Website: crate-barrel
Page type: receipt
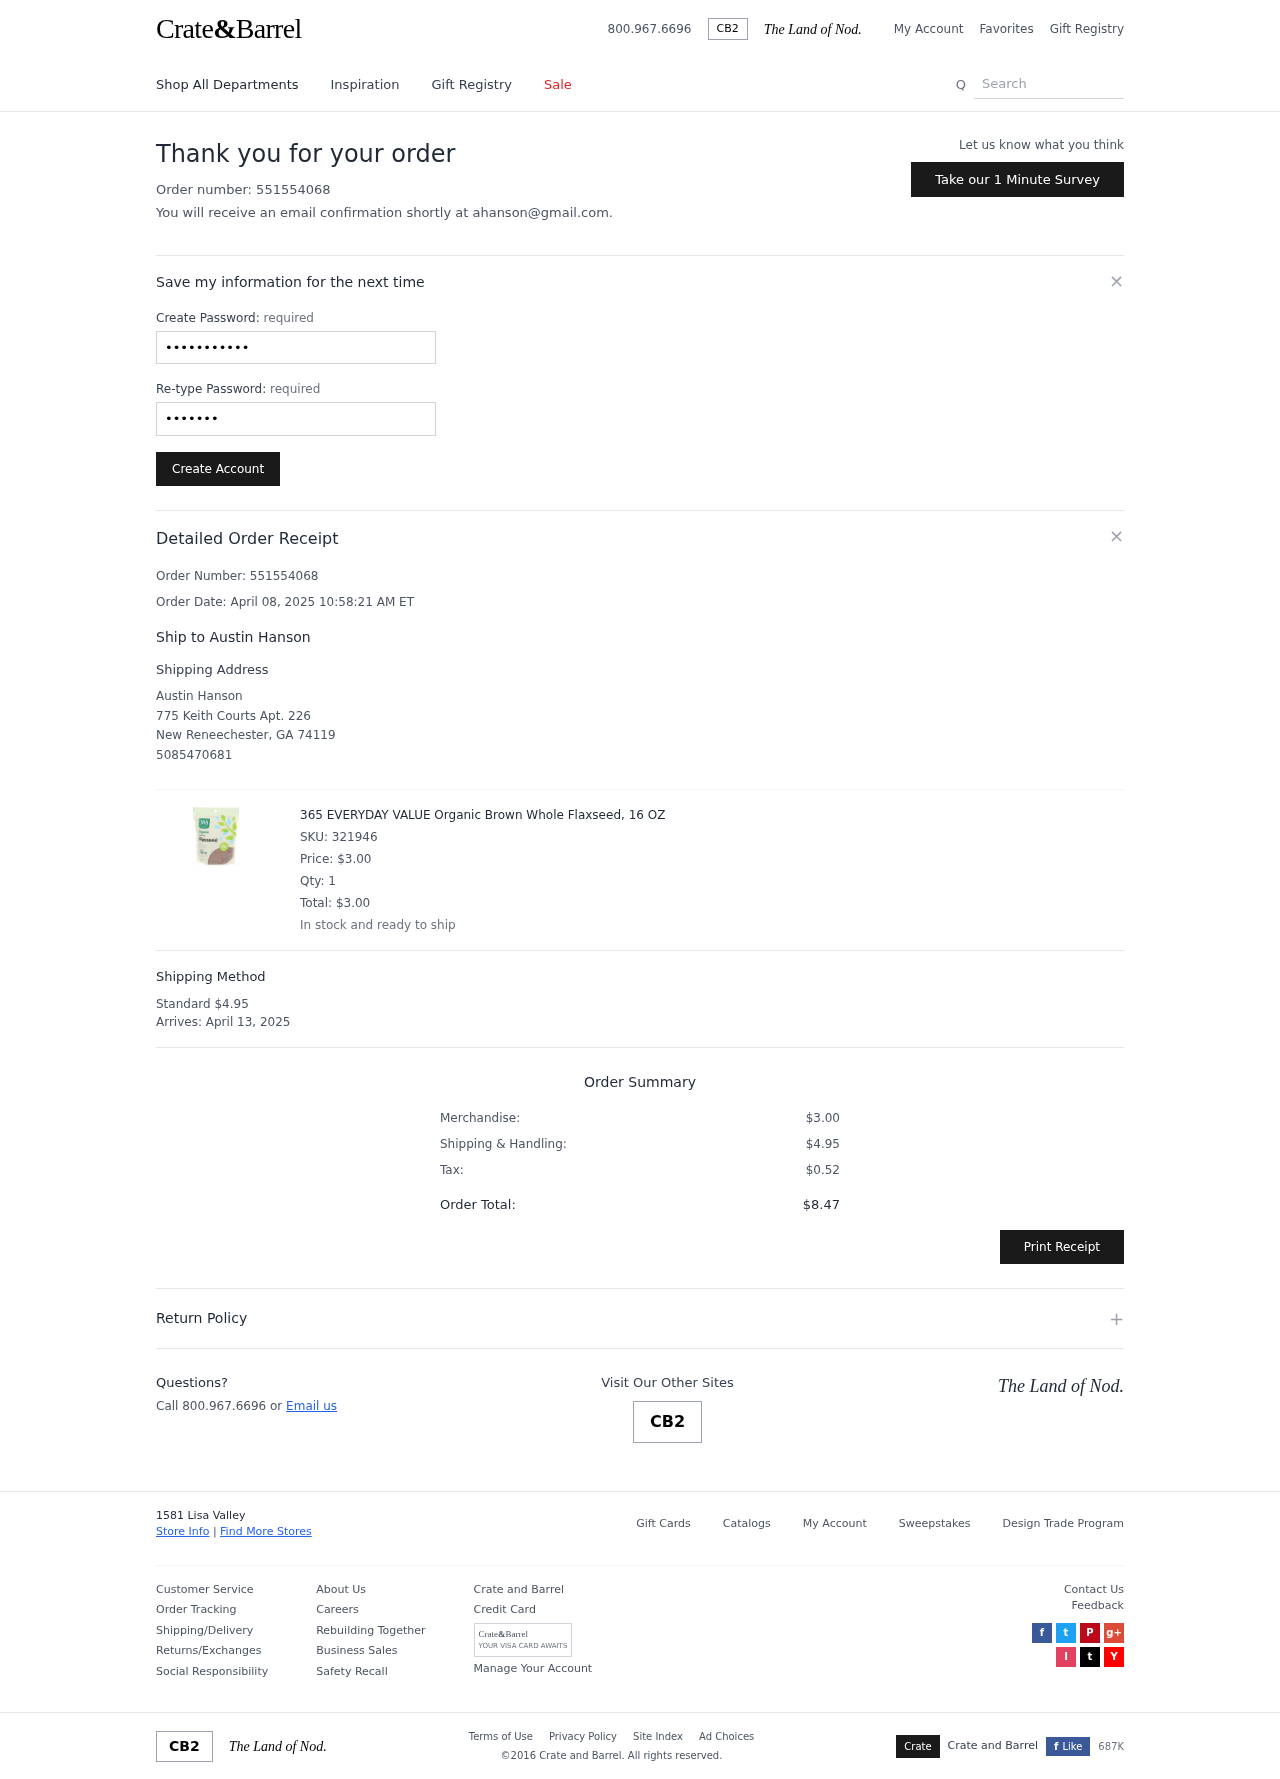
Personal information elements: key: PII_CITY
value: New Reneechester
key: PII_EMAIL
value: ahanson@gmail.com
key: PII_FULLNAME
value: Austin Hanson
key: PII_FULLNAME
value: Ship to Austin Hanson
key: PII_PHONE
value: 5085470681
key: PII_POSTCODE
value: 74119
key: PII_STATE_ABBR
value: GA
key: PII_STREET
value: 775 Keith Courts Apt. 226
Product elements: key: PRODUCT1_NAME
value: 365 EVERYDAY VALUE Organic Brown Whole Flaxseed, 16 OZ
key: PRODUCT1_PRICE
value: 3
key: PRODUCT1_QUANTITY
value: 1
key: PRODUCT1_SKU
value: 321946
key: PRODUCT1_TOTAL
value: $3.00
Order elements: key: ORDER_ID
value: Order Number: 551554068
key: ORDER_ID
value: Order number: 551554068
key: ORDER_DATE
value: Order Date: April 08, 2025 10:58:21 AM ET
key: ORDER_SHIPPING_COST
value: $4.95
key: ORDER_DELIVERY_DATE
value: April 13, 2025
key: ORDER_SUBTOTAL
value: $3.00
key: ORDER_TAX
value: $0.52
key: ORDER_TOTAL
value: $8.47
Search elements: key: HEADER_SEARCH
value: Search